Interaction volume radius: 10 \u00c5
Interaction volume height: 15 \u00c5
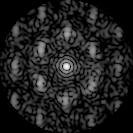
Disorder parameter: 0.6123